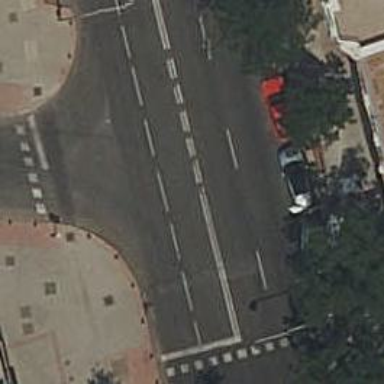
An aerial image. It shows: Road with traffic signals.